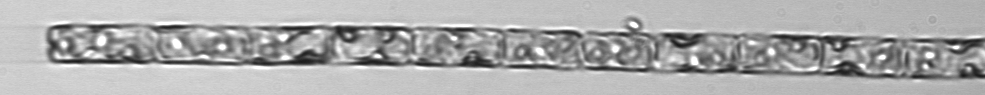
Label: Guinardia_delicatula